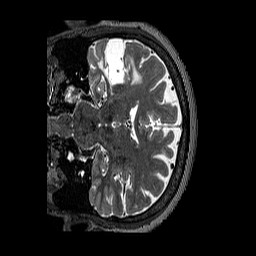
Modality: T2w
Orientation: coronal
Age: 59
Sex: female
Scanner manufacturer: siemens
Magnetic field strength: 3 T
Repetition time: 3.2 s
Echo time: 0.567 s